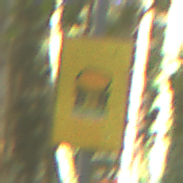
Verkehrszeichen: FahrzeugeMitWassergefaehrdenderLadungOhnePfeilsymbol
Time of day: MorningAfternoon
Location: Outdoor (Nature)
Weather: Clear
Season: NotSpecified
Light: Natural